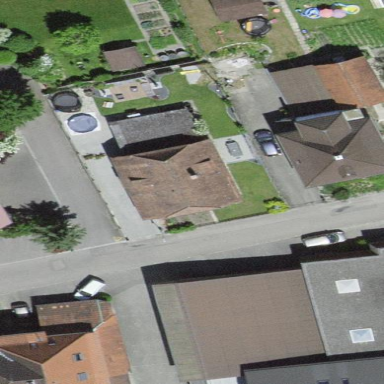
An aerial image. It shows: Residential building.